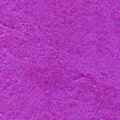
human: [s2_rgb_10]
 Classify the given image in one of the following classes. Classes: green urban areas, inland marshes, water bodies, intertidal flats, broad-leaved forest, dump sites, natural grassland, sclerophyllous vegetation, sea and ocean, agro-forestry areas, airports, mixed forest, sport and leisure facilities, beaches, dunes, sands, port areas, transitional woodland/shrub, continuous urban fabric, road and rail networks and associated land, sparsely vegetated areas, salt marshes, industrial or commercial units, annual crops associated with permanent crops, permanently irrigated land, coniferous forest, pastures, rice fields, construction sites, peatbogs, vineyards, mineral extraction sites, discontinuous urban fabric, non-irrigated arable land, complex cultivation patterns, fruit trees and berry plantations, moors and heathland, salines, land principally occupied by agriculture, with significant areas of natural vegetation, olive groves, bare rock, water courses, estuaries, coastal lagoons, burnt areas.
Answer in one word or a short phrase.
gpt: sea and ocean